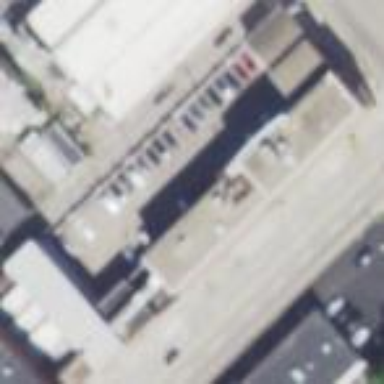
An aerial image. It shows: Building.